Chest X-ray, AP view. Patient: 41 years old, sex M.
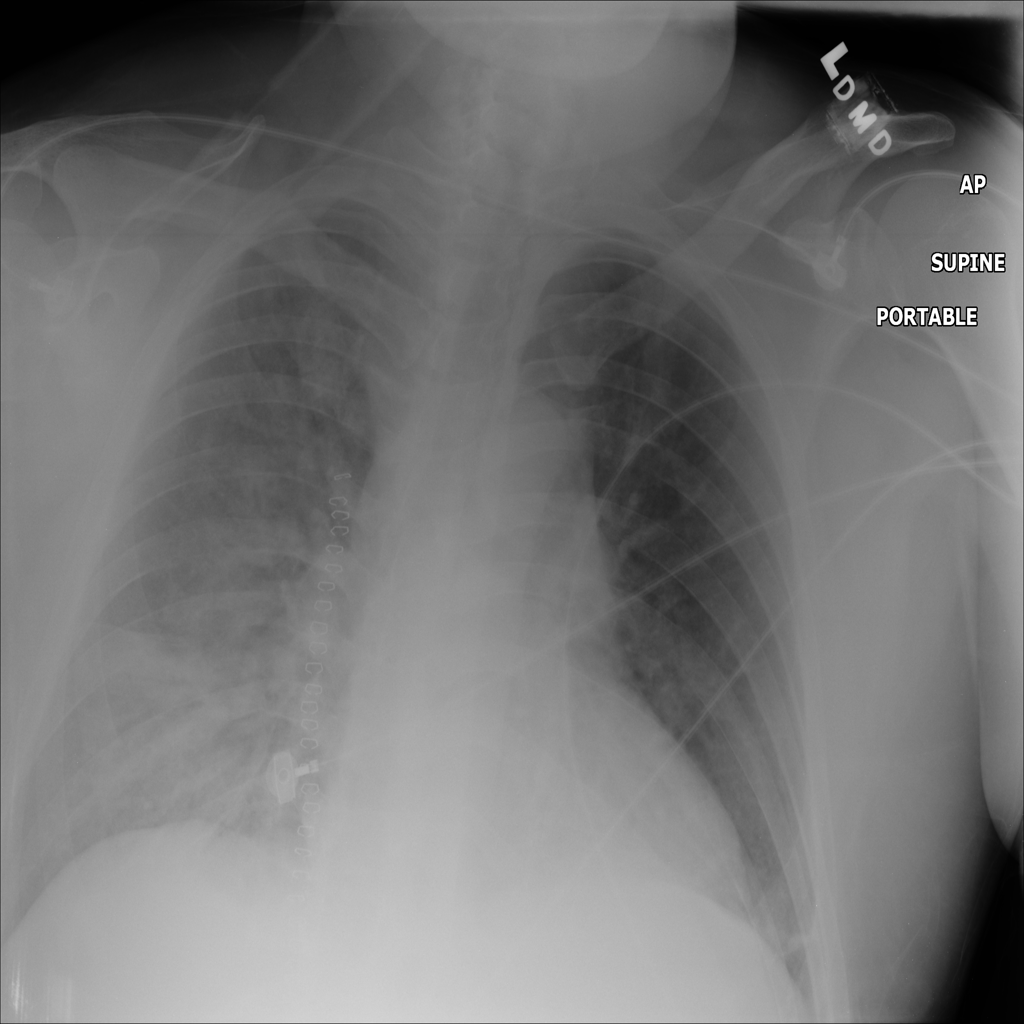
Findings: Infiltration